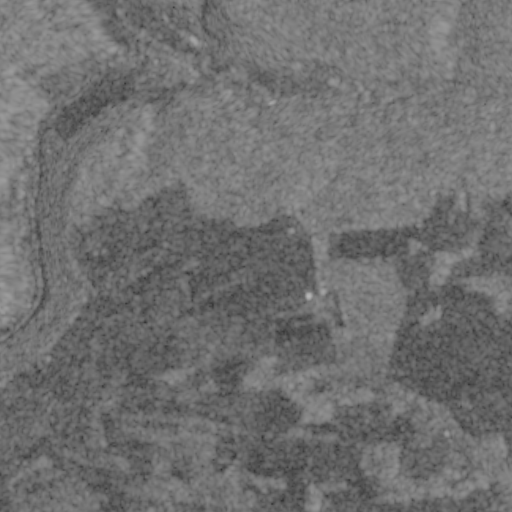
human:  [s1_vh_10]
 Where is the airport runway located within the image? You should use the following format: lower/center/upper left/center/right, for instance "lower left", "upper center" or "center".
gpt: The airport runway is located in the center left of the image.
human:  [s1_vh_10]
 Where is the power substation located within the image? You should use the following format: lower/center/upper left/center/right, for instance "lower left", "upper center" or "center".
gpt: The power substation is located in the center left of the image.
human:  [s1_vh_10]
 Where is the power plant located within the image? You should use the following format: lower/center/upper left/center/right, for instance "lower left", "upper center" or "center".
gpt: There is no power plant in the image.

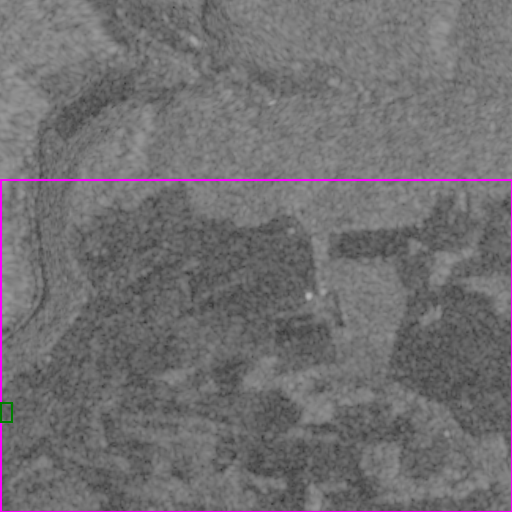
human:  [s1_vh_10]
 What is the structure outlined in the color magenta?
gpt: The structure outlined in magenta is a crop field.
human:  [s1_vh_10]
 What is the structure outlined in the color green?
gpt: The structure outlined in green is a park.
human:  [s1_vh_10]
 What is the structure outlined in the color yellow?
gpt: There is no yellow outline.